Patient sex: F
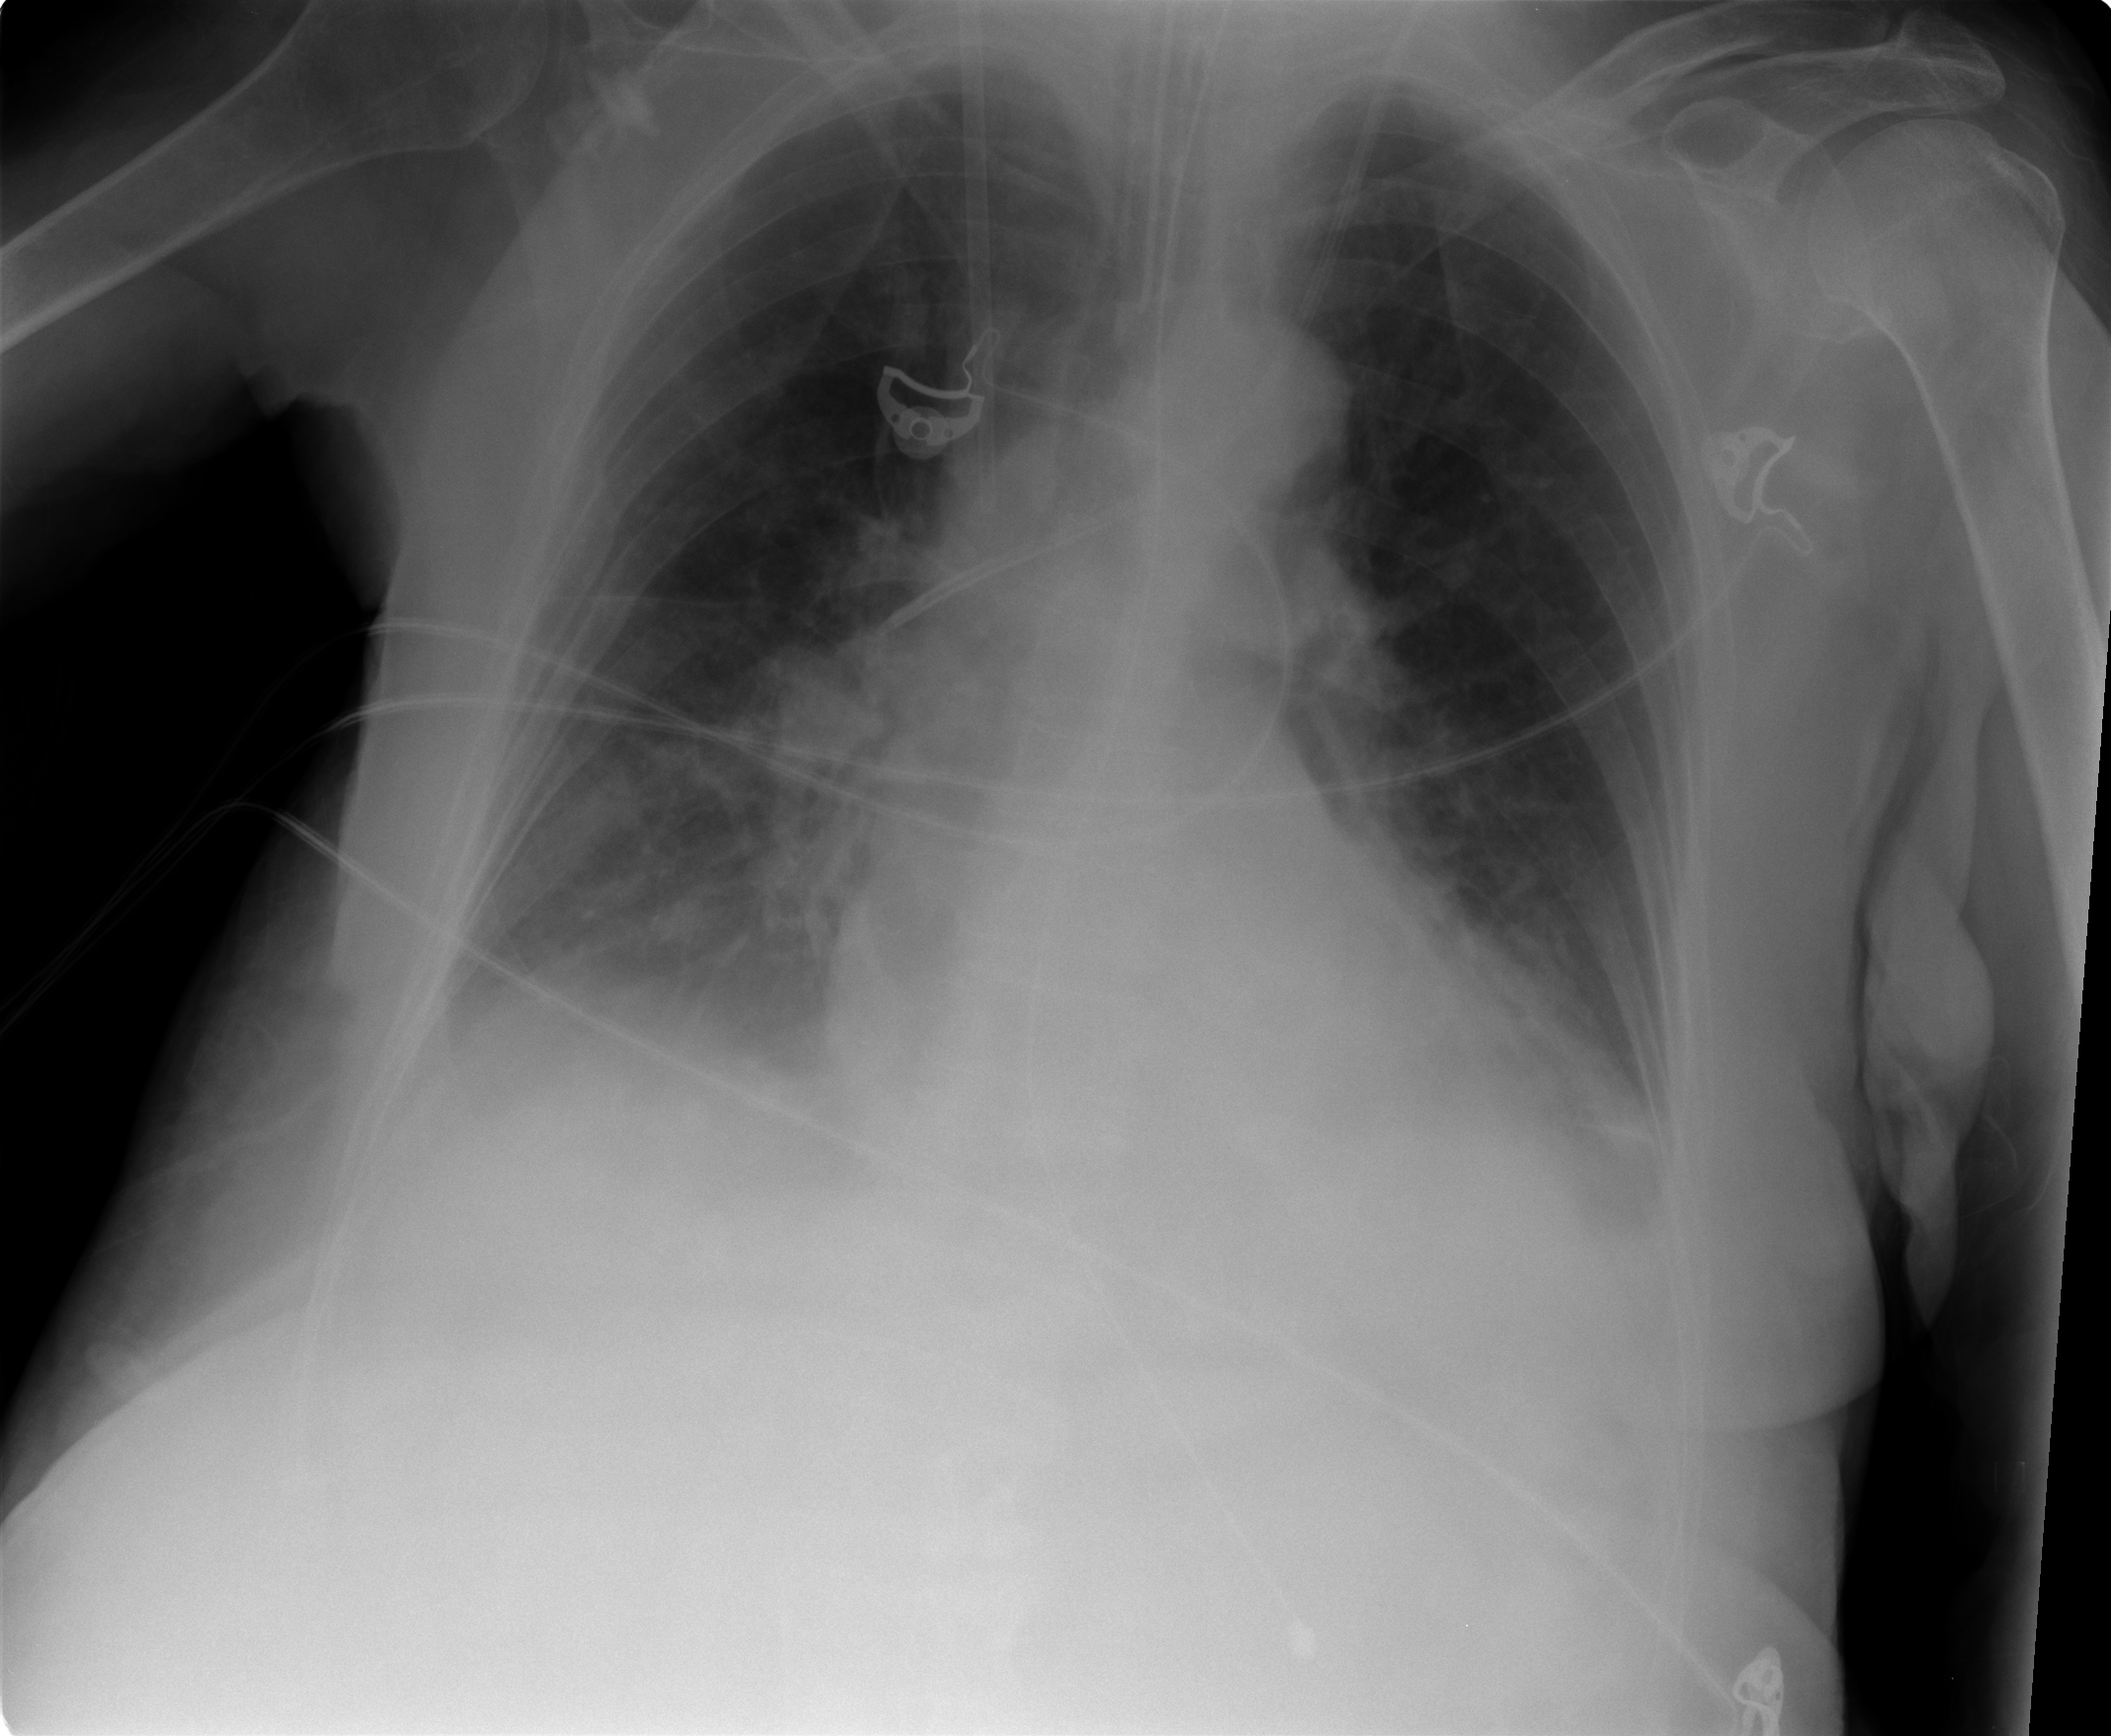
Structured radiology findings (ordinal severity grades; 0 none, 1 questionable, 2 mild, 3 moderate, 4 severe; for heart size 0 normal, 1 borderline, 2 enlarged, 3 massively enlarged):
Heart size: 1
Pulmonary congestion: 2
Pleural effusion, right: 2
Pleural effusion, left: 2
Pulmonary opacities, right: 2
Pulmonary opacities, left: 0
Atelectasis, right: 2
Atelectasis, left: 2